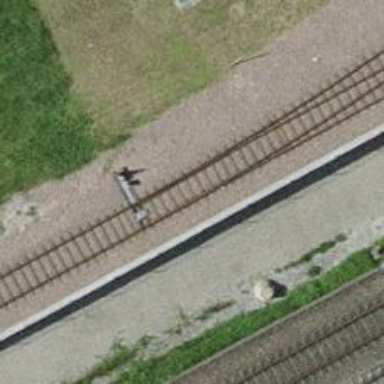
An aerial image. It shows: Railway switch.